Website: lowes
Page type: customer-info-address
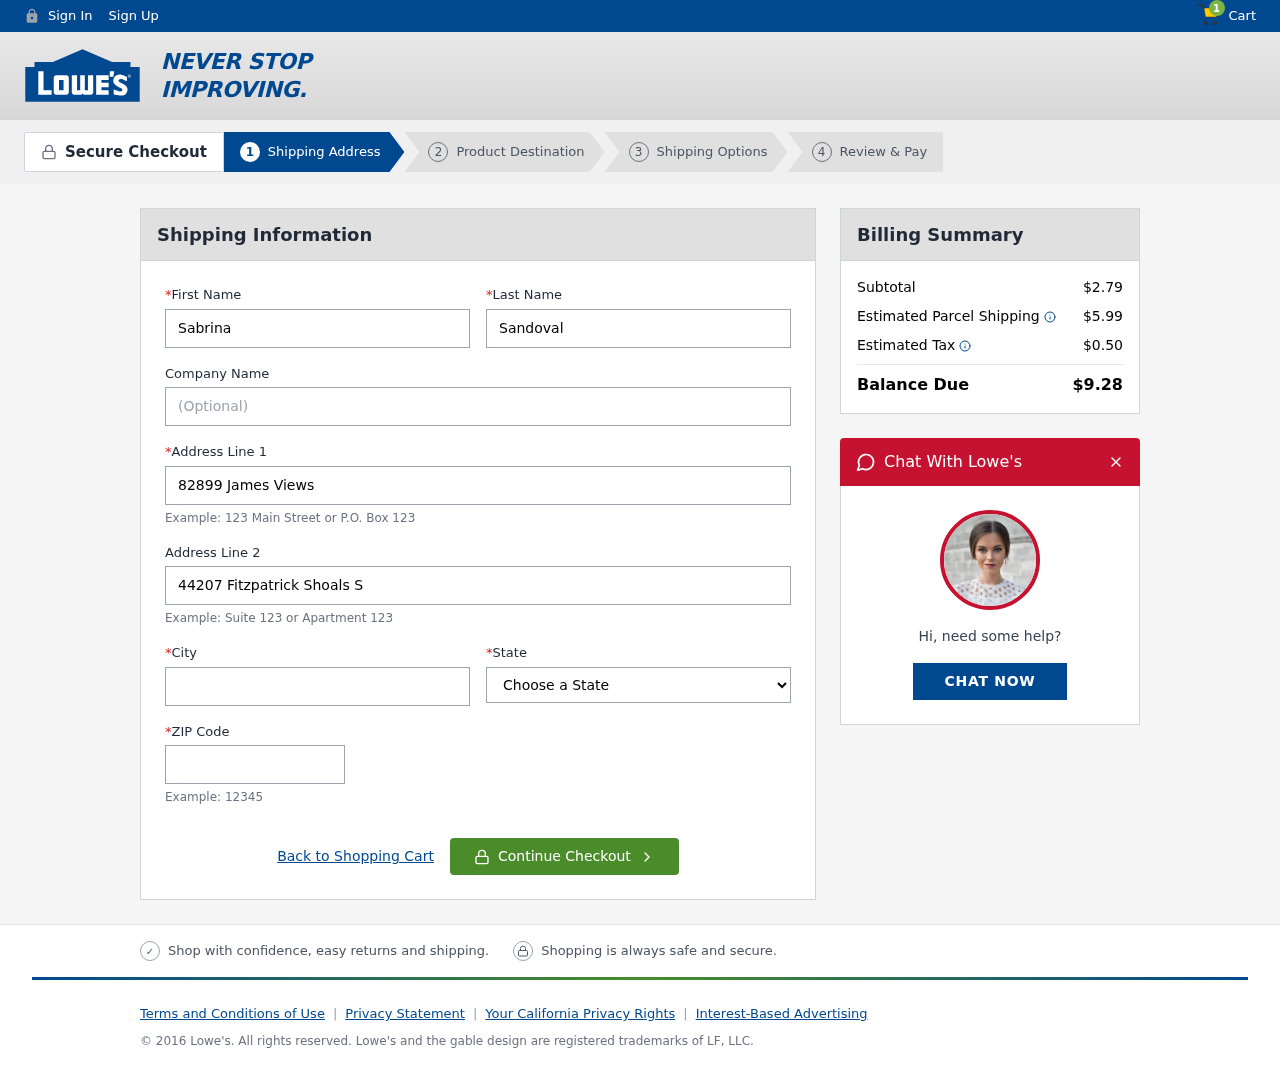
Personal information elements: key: PII_CITY
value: Wigginschester
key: PII_FIRSTNAME
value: Sabrina
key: PII_LASTNAME
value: Sandoval
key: PII_POSTCODE
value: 97085
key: PII_STATE
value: Vermont
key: PII_STREET
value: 82899 James Views
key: PII_STREET2
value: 44207 Fitzpatrick Shoals Suite 618
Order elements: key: ORDER_NUM_ITEMS
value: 1
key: ORDER_SUBTOTAL
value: $2.79
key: ORDER_SHIPPING_COST
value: $5.99
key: ORDER_TAX
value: $0.50
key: ORDER_TOTAL
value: $9.28